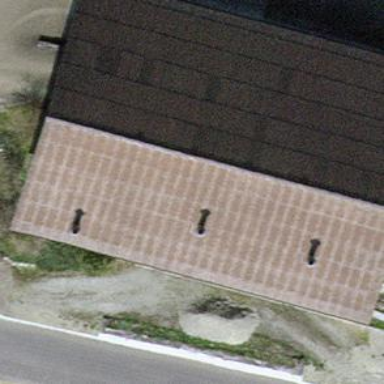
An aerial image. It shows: Gabled roof on farm auxiliary building.